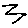
Label: zigzag